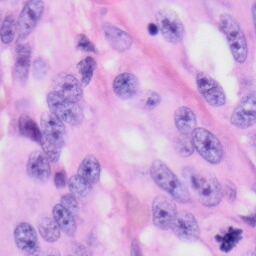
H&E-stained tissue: Skin